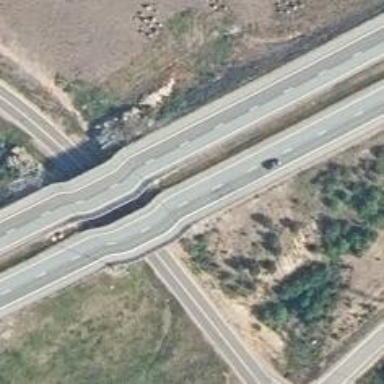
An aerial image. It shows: Motorway bridge with asphalt surface.